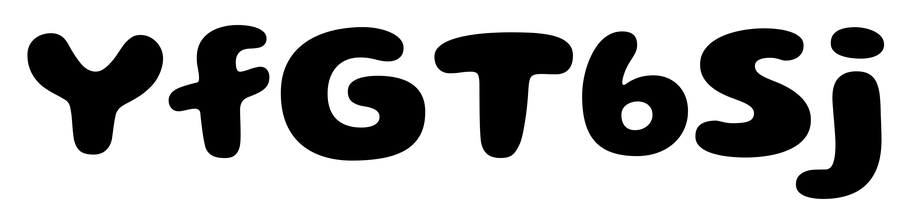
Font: Gluten_Bold